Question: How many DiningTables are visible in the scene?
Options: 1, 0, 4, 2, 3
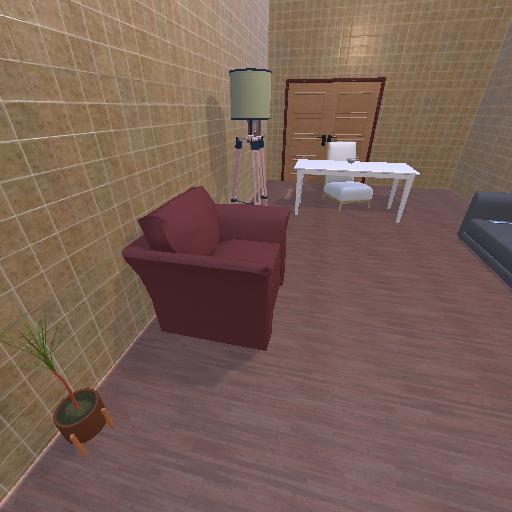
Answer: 1